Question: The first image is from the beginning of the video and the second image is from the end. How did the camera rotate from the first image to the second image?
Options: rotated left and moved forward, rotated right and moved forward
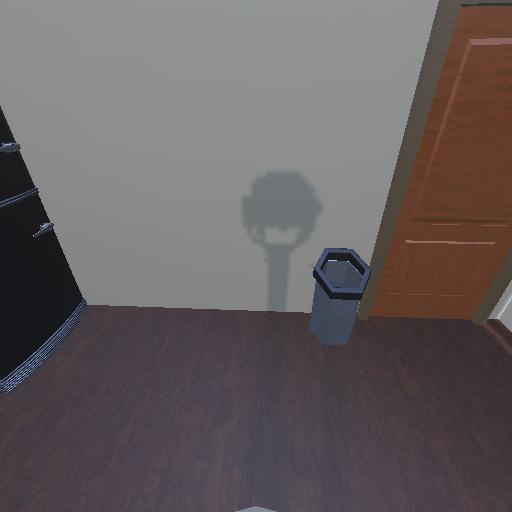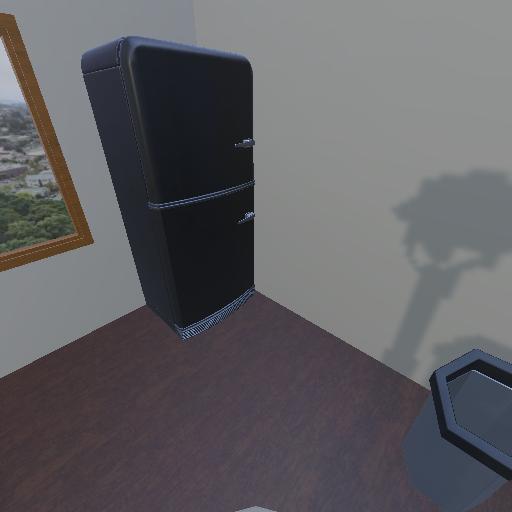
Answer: rotated left and moved forward